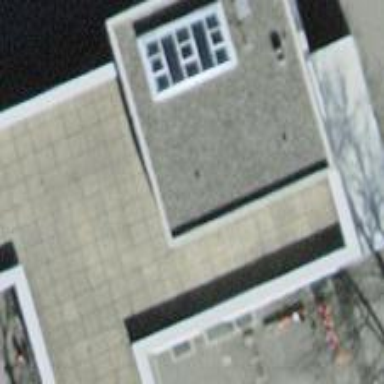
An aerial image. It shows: Flat-roofed kindergarten building.